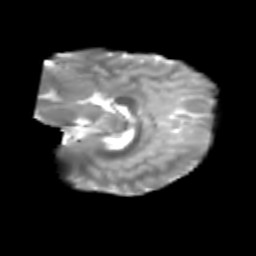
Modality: T2w
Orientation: sagittal
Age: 6
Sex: male
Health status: healthy